Question: A picture of code and test cases:

This is the problem:
Given a non-negative number "num", return true if num is within 2 of a multiple of 10. Note: (a % b) is the remainder of dividing a by b, so (7 % 5) is 2. See also: Introduction to Mod
My code fails nearTen(1) for some reason. please open the picture for details.
'''
public boolean nearTen(int num) {
if (num < 8)
return false;
if (num % 10 == 0)
return true;
while (num / 10 != 0) {
num = num - 10;
}
if (num == 8 || num == 9 || num == 1 || num == 2)
return true;
return false;
}
'''
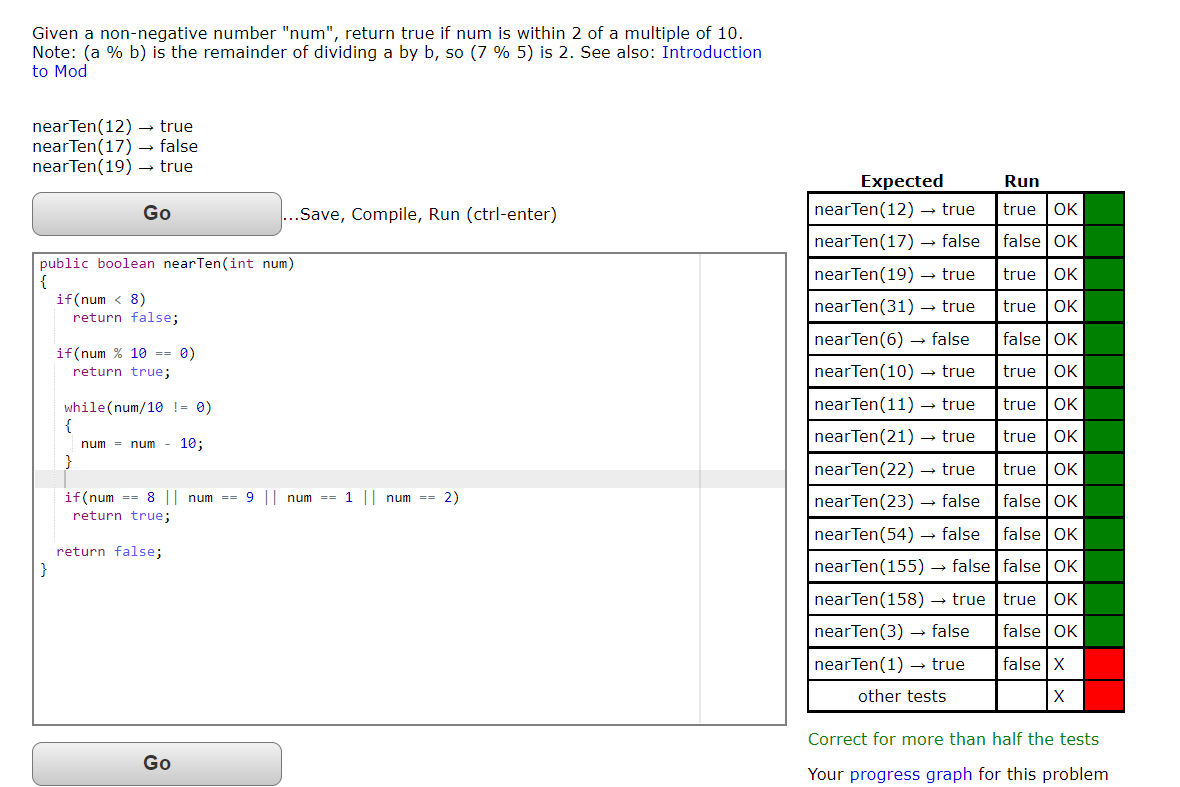
Answer: '''
public boolean nearTen(int num) {
if(num < 8) {
return false;
} else if(num % 10 == 0) {
return true;
}
while(num / 10 != 0) {
num = num - 10;
}
if(num == 8 || num == 9 || num == 1 || num == 2) {
return true;
}
return false;
}
'''
this is your code, but in first if condition you are doing
'''
if(num < 8)
return false
//so 100% you will fail case => input is 1
'''
And your logic has some issues. Instead of using "/", we can use "%". Reason is you only consider number multiplied by 10.
for example:
- -
for all those numbers we can ignore previous digits, and only consider last digit. Because previous digits are numbers used to multiply 10.
so this answer can be simplified to following code
'''
public boolean nearTen(int num) {
if(num < 0) {
return false;
}
num %= 10;
return num == 8 || num == 9 || (num >= 0 && num <= 2);
}
'''